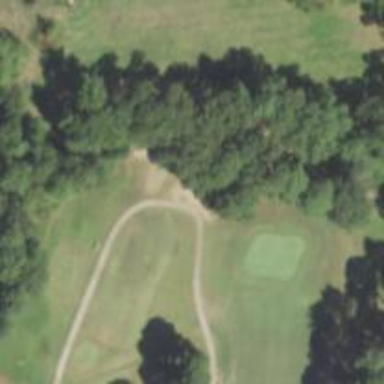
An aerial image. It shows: Golf cartpath that is also road path.